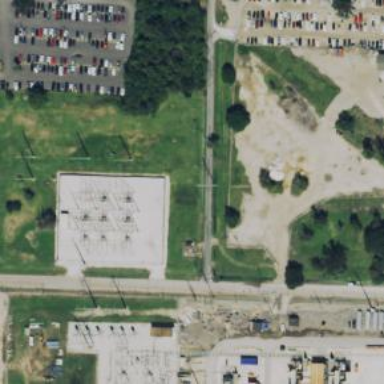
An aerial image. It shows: Switch used for power control.